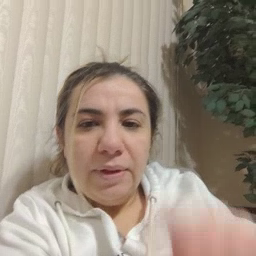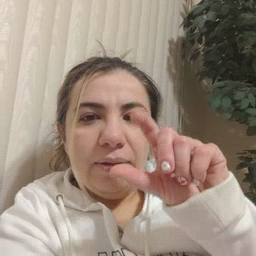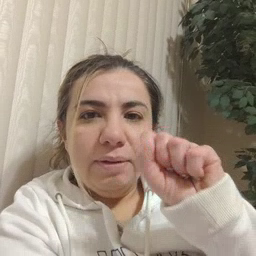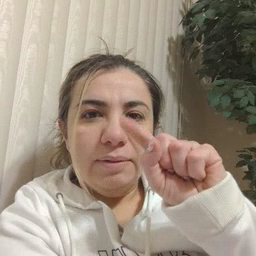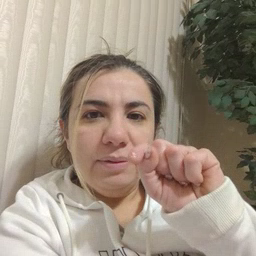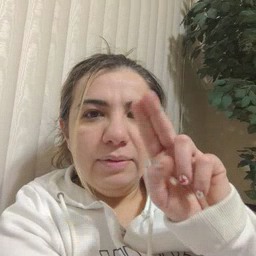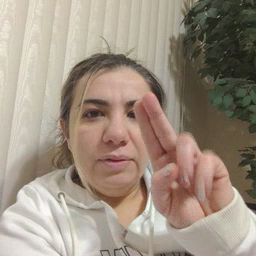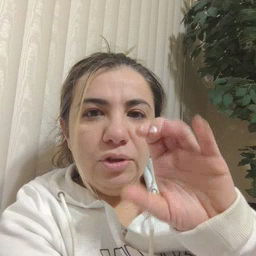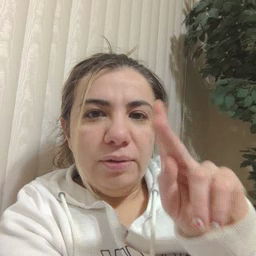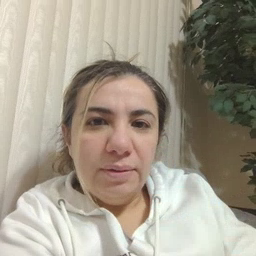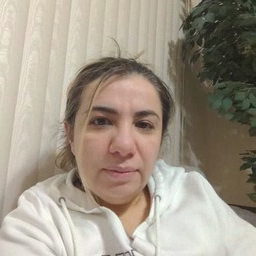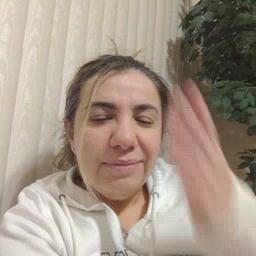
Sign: stuck